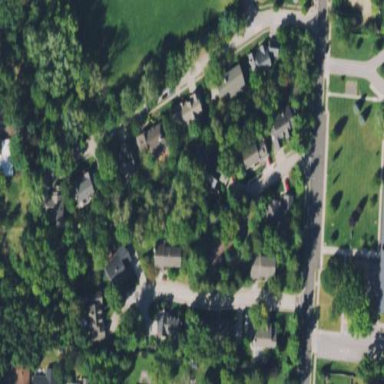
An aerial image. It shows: Residential area within neighborhood.